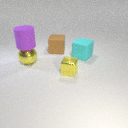
large brown rubber cube to the left of large cyan rubber cube